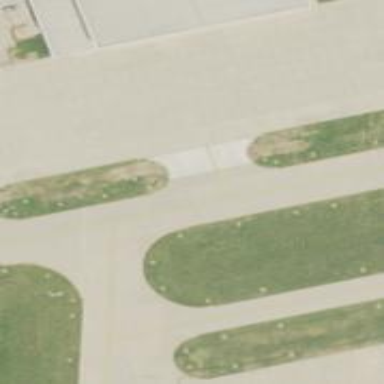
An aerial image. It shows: Image of taxiway at airport.